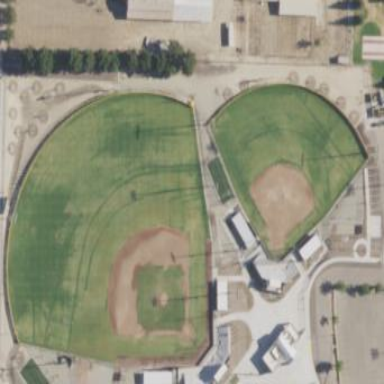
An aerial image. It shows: Baseball pitch for leisure land.